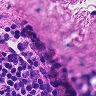
Metastatic tissue present: no